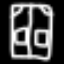
Label: pants